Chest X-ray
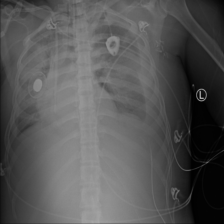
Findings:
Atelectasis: negative
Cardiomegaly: negative
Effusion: positive
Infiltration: negative
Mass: negative
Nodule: negative
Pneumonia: negative
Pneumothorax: negative
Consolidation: negative
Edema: negative
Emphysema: negative
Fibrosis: negative
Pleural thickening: negative
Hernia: negative